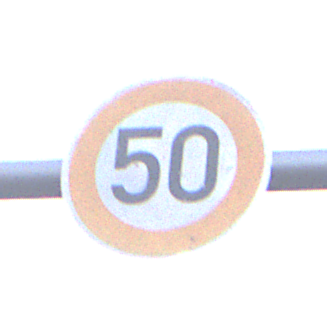
Verkehrszeichen: Geschwindigkeit50
Umgebung: Outdoor, Suburban
Tageszeit: SunriseSunset
Wetter: Clear
Licht: Natural
Jahreszeit: NotSpecified
Kontrast: LowContrast